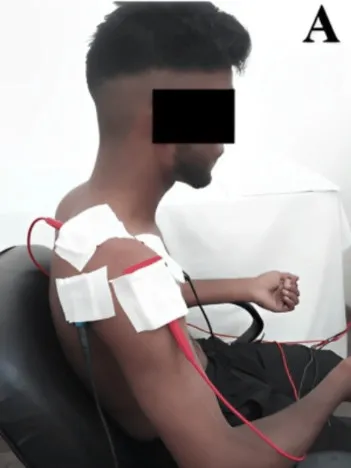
Interferential therapy (4 pole vector) for pain relieving.
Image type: medical_photograph (skin_photograph)